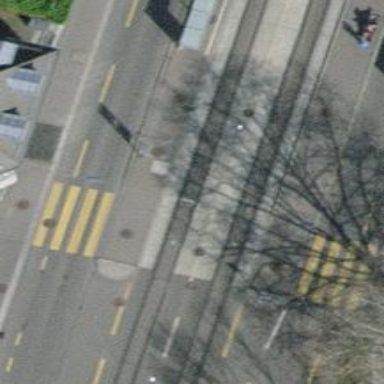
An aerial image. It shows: Tram stop with public transport stop position.